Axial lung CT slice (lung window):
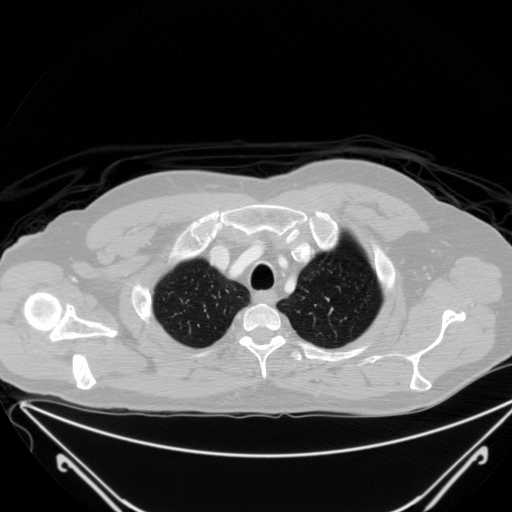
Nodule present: no